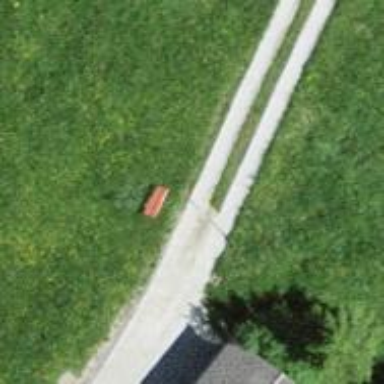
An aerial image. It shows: Bench.